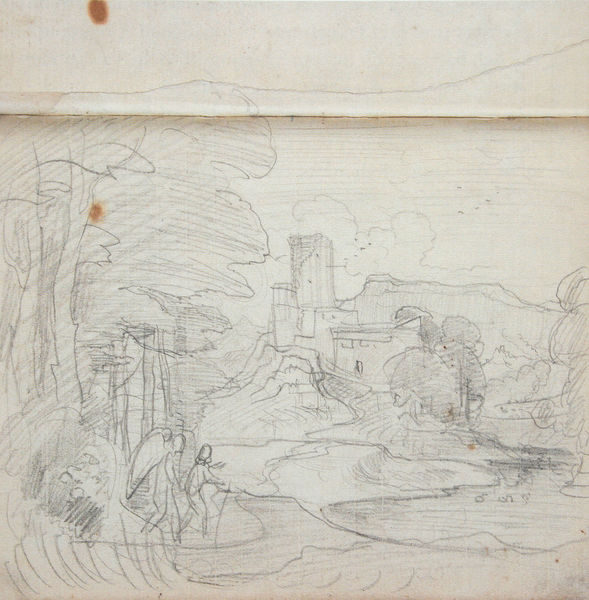
Titel: Zeichnung aus den Tagebüchern der italienischen Reise, Bd. I-b-2 Salzburg, Tirol, Oberitalien
Künstler: Adrian Ludwig Richter
Standort: Dresden
Institution: Stadtarchiv
Schlagwörter: baum, berg, felsen, flügel, himmel, laub, mann, schatten, wasser, weiß, wolken, bäume, fluss, landschaft, menschen, sand, see, stadt, ufer, braun, grau, licht, männer, rücken, schwarz, skizze, zeichnung, gebäude, haus, rot, schloss, weg, bibel, stein, feld, felder, ferne, hügel, natur, vögel, weite, gewässer, pfad, kind, personen, blatt, pflanzen, tal, wald, anhöhe, turm, engel, papier, stab, studie, berge, gebirge, klippen, grafik, tag, figuren, zwei personen, junge, silouette, waldrand, ruine, burg, religion, wandern, kohle, festung, draußen, lichtung, strich, bleistift, entwurf, fleck, flecken, wanderer, begleitung, wanderstock, tirol, kleckse, rostrot, knick, unterwegs, wanderung, quadratisch, rost, tobias, begleiter, gilb, hyronimus, raphael, klekse, runine, stawasser, waldesrand